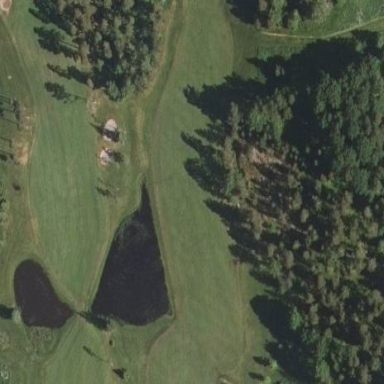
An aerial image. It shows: Golf fairway with grass surface.